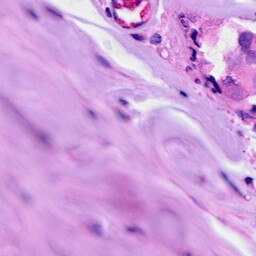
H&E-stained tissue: Breast